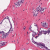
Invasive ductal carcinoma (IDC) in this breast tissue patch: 0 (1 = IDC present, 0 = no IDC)